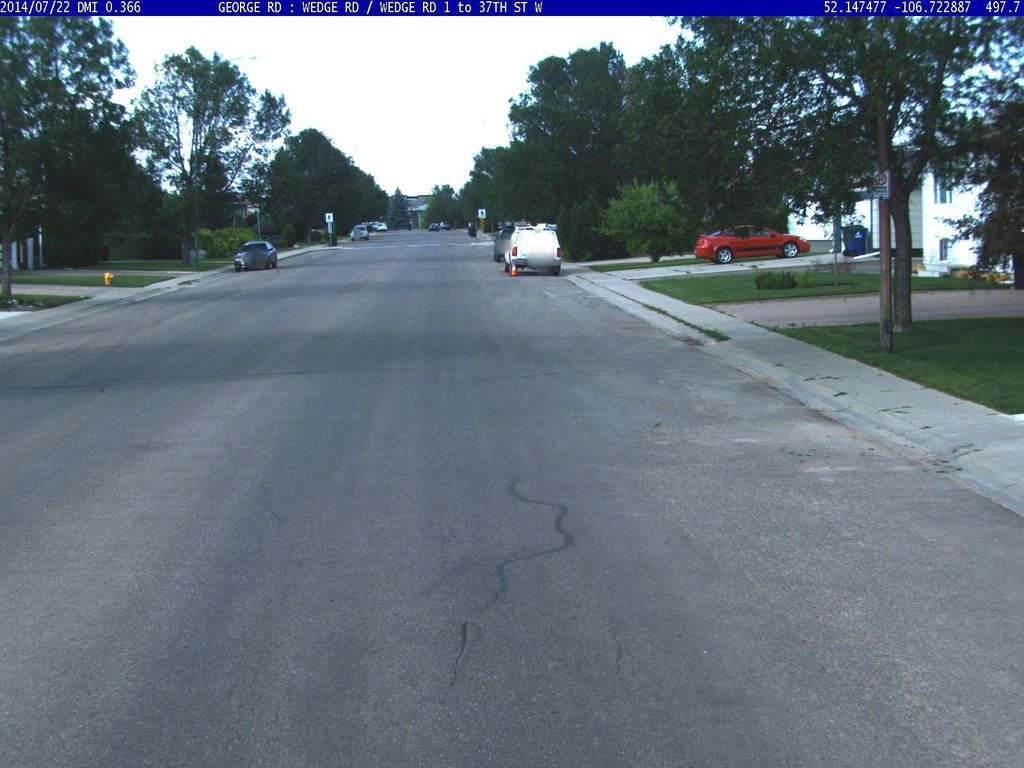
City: saskatoon